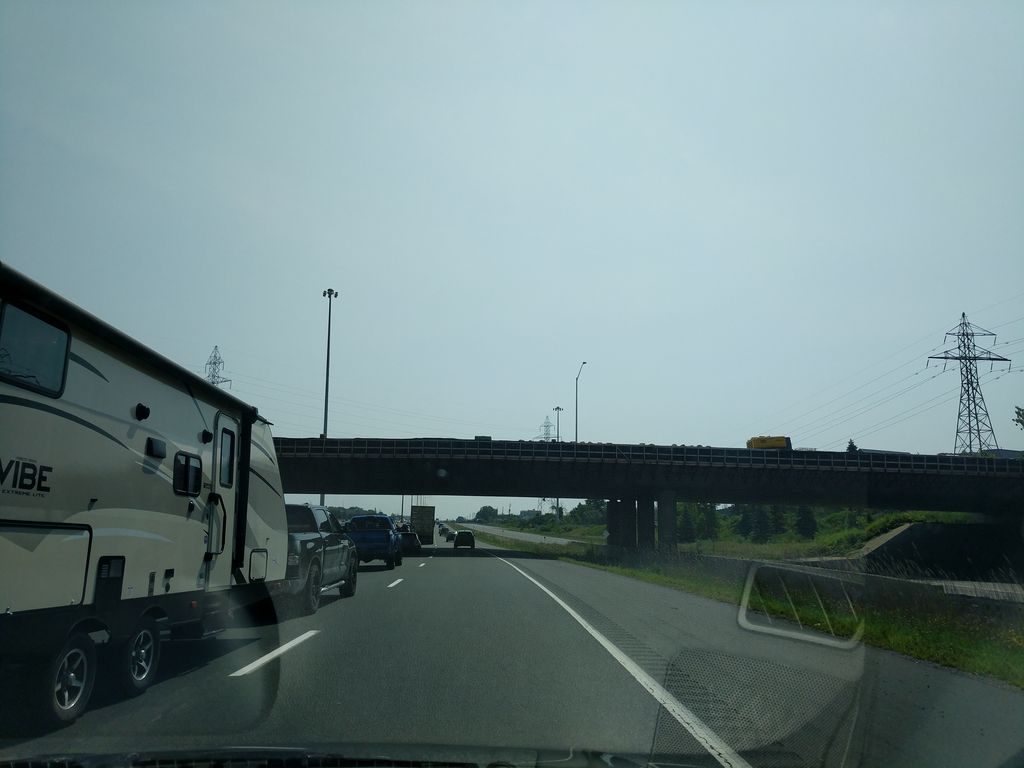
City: hamilton